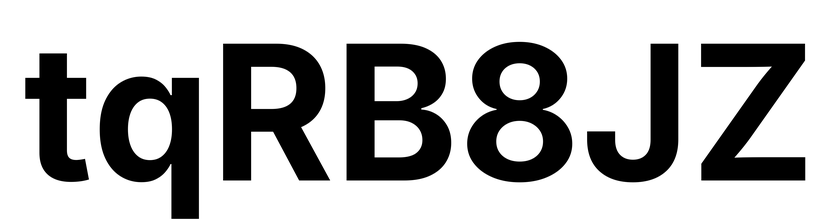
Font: Inter_Bold